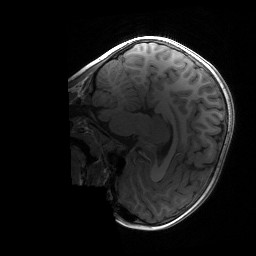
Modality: T1w
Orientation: sagittal
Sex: female
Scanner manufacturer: siemens
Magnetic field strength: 3 T
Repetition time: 1.9 s
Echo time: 0.00243 s